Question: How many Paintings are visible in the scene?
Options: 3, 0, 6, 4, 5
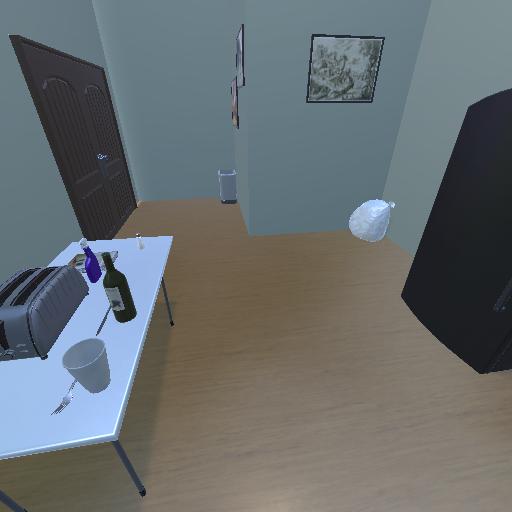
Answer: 3